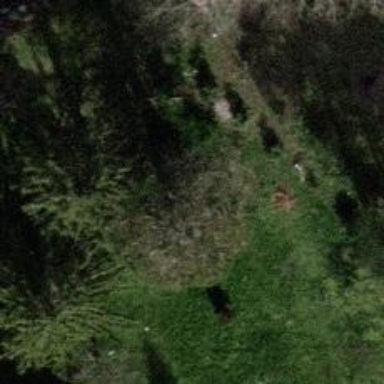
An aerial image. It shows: Evergreen needle-leaved tree.